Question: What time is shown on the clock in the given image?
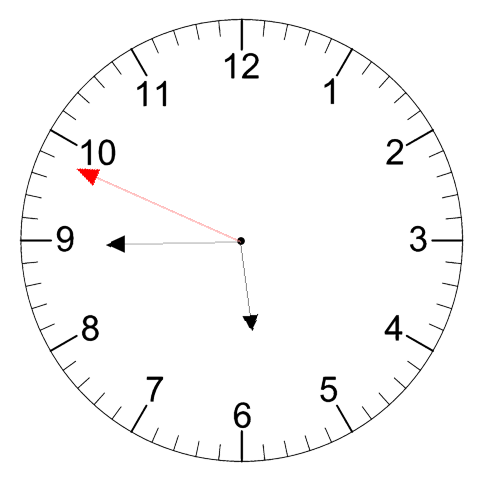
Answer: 05:44:49